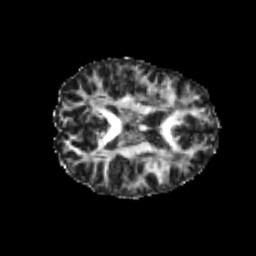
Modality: FA
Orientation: axial
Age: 22
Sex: female
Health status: healthy
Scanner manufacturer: philips
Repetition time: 7.389 s
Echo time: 0.08599 s